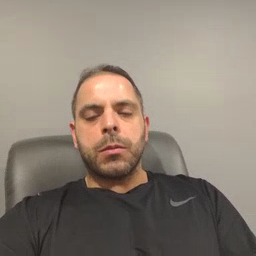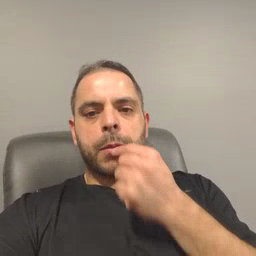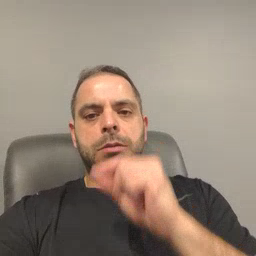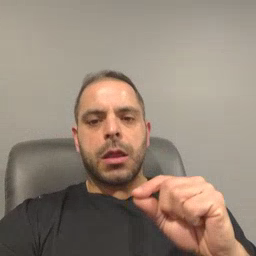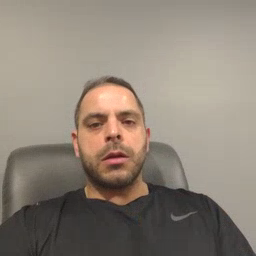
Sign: pencil